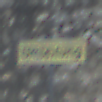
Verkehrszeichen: Umleitungsankuendigung
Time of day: MorningAfternoon
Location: Outdoor (Suburban)
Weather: PartlyCloudy
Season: NotSpecified
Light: Natural